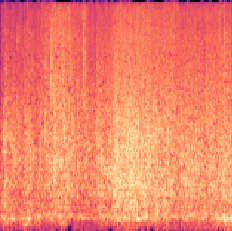
Sound class: Sea waves